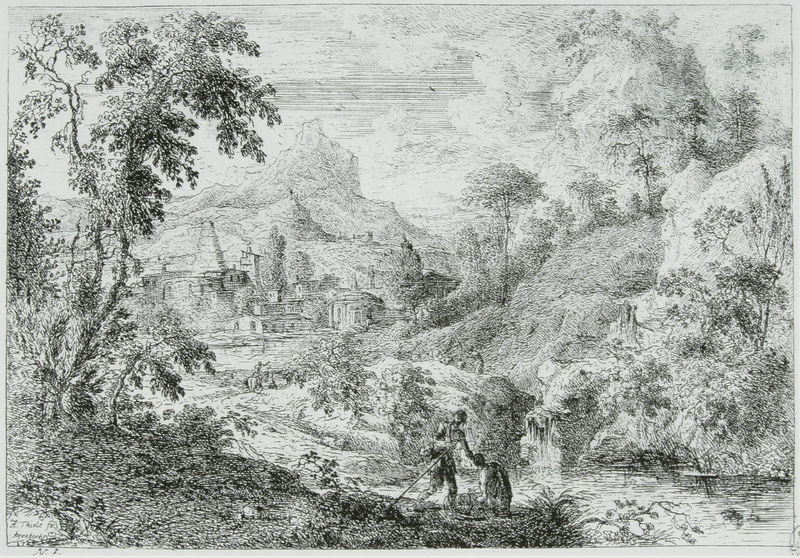
Titel: Ideallandschaft
Künstler: Johann Alexander Thiele
Standort: Dresden
Institution: Staatliche Kunstsammlungen, Kupferstich-Kabinett
Schlagwörter: baum, berg, blätter, felsen, hand, himmel, laub, mann, schatten, wasser, weiß, wolken, bäume, fluss, landschaft, menschen, ocker, see, sitzen, stadt, teich, ufer, äste, blume, braun, frau, grau, hell, hut, licht, männer, nacht, schwarz, skizze, strasse, tisch, zeichnung, ausblick, gebäude, haus, hund, schleier, schloss, tier, weg, wiese, wolke, beige, architektur, barock, johannes, mensch, rembrandt, spitze, stehen, stein, steine, täufer, niederlande, ast, bach, baumstamm, einsamkeit, erde, horizont, häuser, hügel, natur, spiegelung, stamm, strauch, vögel, wind, zweige, büsche, gebüsch, gewässer, kirche, pfad, sträucher, wege, wiesen, boden, insel, kind, blatt, person, pflanze, pflanzen, krone, renaissance, schön, tal, wald, wasserfall, zart, bauern, brunnen, stock, turm, weiher, rückenansicht, sommer, ruhe, rahmung, genrebild, italien, ort, perspektive, stab, abhang, arbeiten, gepäck, berge, bergig, fels, gebirge, gipfel, hang, dorf, dächer, grafik, graphik, tag, vegetation, linien, weis, idylle, pause, rast, grisaille, figuren, böschung, romantik, strom, querformat, staffage, stämme, nadel, junge, fein, frühling, bauer, flucht, ortschaft, harmonie, paradies, tusche, ruine, burg, detailliebe, spaziergang, wandern, alpen, linie, bedeckt, ideal, idyllisch, wälder, lichtung, traum, asien, druck, druckgraphik, lithographie, schwarz-weiss, schraffur, radierung, schrafur, stich, illustration, knien, strich, aquatinta, bleistift, ruinen, laubbaum, kunst, jagd, gravur, china, handwerk, christus, jesus, malerisch, lanschaft, reise, wanderer, kniend, mittelalter, blattwerk, urwald, siedlung, diagonale, wildnis, knorrig, tempel, naturalistisch, pinie, nahansicht, mild, dürer, wanderstab, wanderstock, städtchen, auswanderer, taufe, kupferstich, abzug, pflug, hirte, schraffierung, stecken, wanderung, staffagefiguren, wegesrand, vergangenheit, fischen, federzeichnung, heimkehr, zeichung, friedlich, vorzeichnung, stick, schwatz, johannes der täufer, gravür, tiefdruck, zahrt, wanderschaft, ideale landschaft, plfanze, hirt, flüchtlinge, lavierend, maniriert, ätzung, graphikg, azteken, überschaulandschaft, kaltnadelradierung, waldlichtung, säen, thiele, schwarz-weß, amfluss, blickführung, bodenständige darstellung, büsvhe, entferung, flusschlinge, ggipfel, grauwert, hirthe, landschaftlich, mensch mit hund, romantsich, stdat, stielufer, sttock, gebirgberge